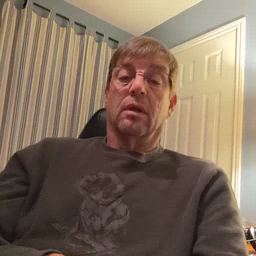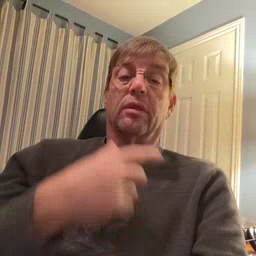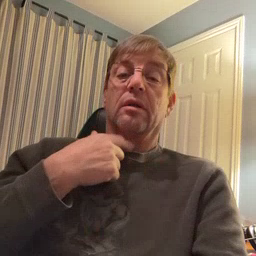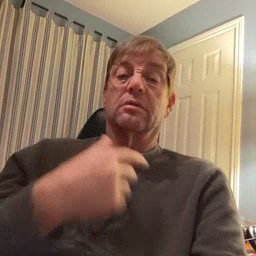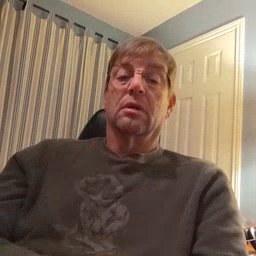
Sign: thirsty